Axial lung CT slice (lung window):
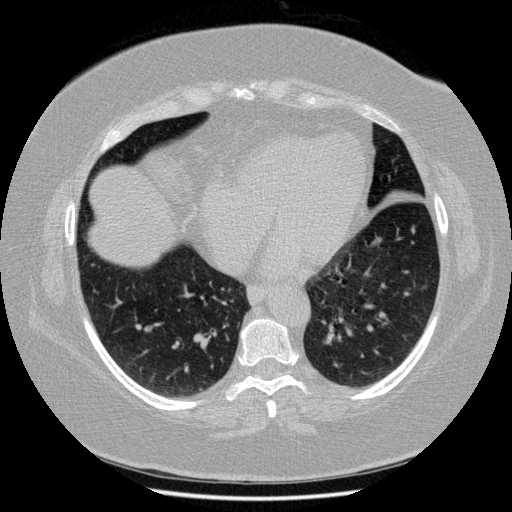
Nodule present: no